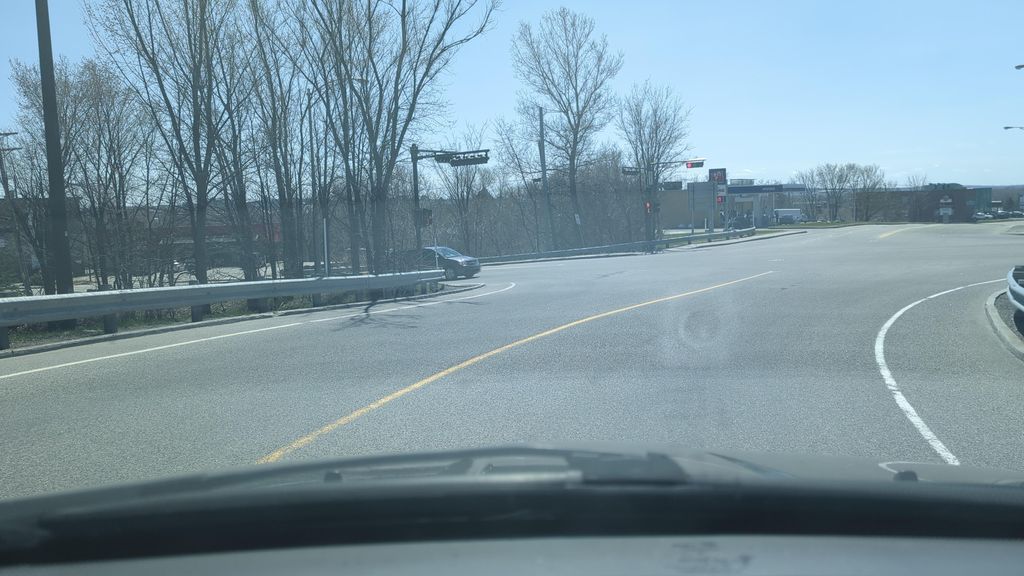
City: quebec_city